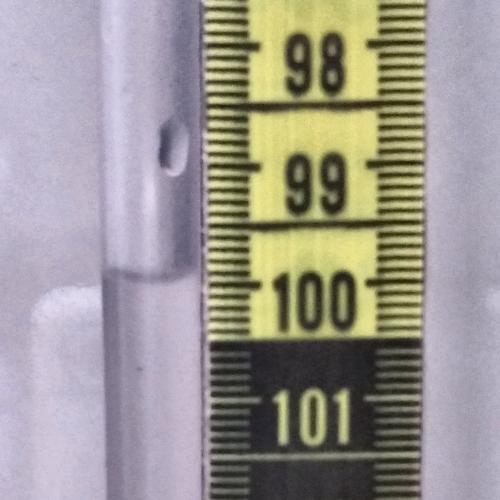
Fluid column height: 99.9 cm